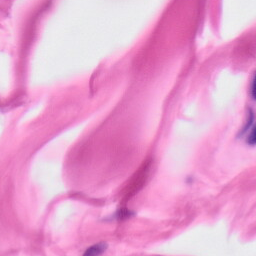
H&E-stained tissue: Skin